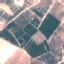
Label: PermanentCrop